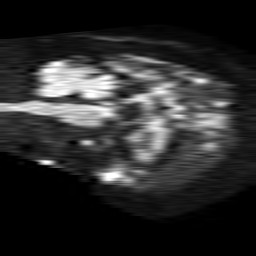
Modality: TRACE
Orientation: sagittal
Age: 87
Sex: female
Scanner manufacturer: philips
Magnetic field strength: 1.5 T
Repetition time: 4.6 s
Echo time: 0.09059 s